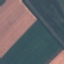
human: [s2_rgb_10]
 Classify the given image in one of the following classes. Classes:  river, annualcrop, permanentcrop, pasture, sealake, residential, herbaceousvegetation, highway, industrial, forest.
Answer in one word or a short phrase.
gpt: AnnualCrop